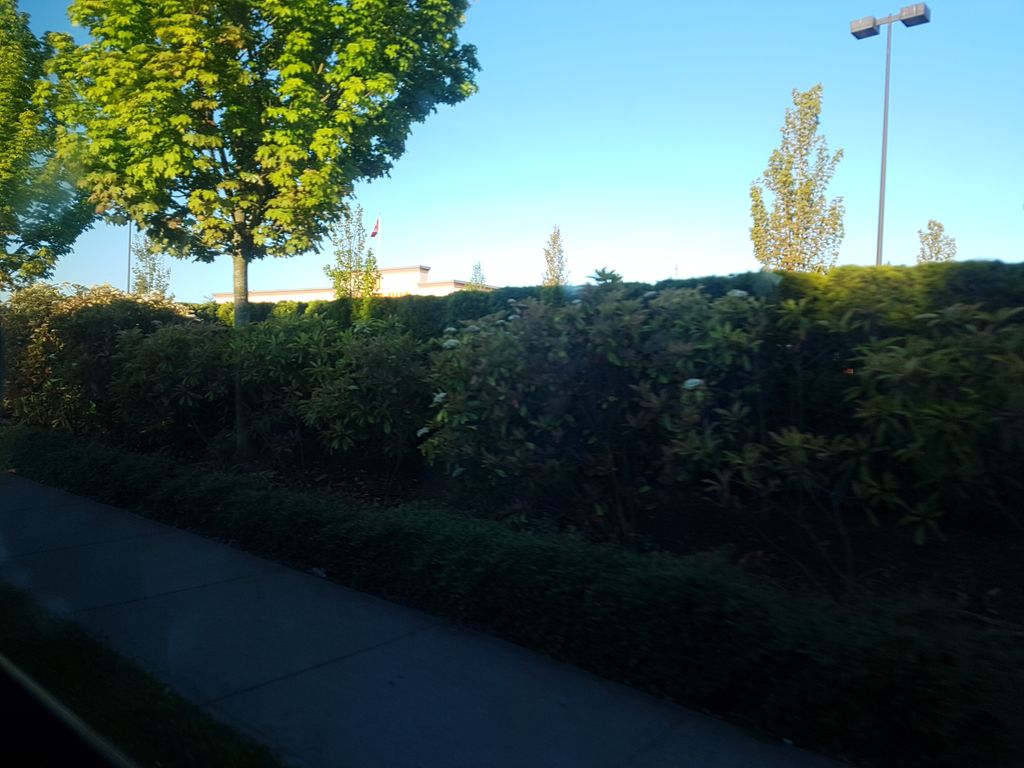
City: victoria